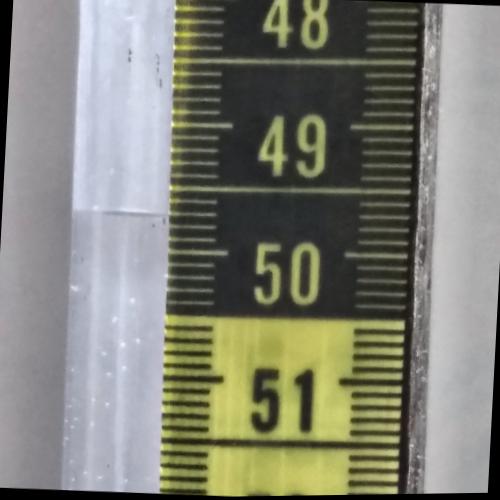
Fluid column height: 49.7 cm